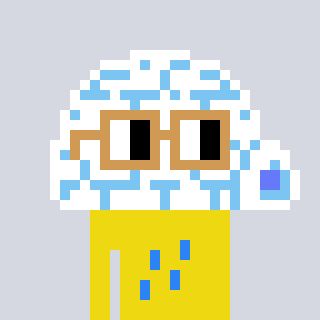
a pixel art character with square brown glasses, a igloo-shaped head and a yellow-colored body on a cool background